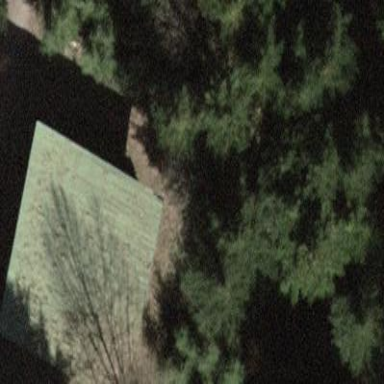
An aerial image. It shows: View of roof of building.